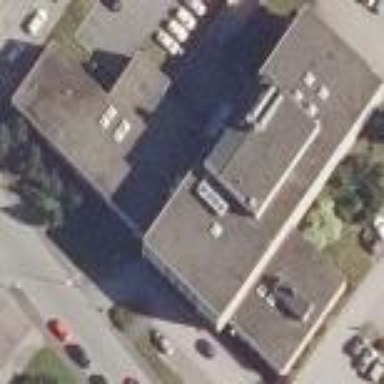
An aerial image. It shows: Hospital building.